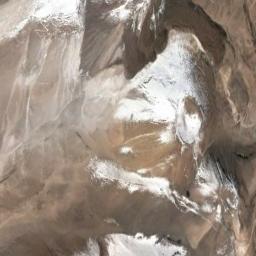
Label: snowberg